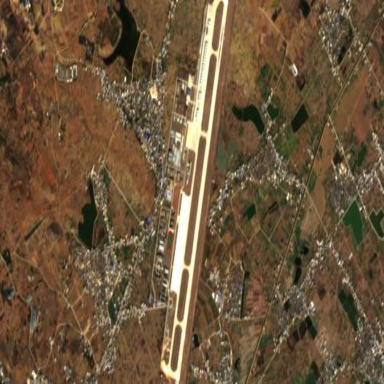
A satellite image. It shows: Military airfield located within larger aerodrome area.